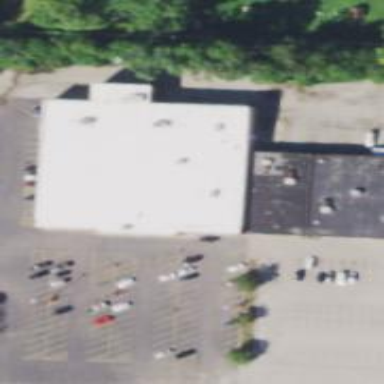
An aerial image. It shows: Supermarket.